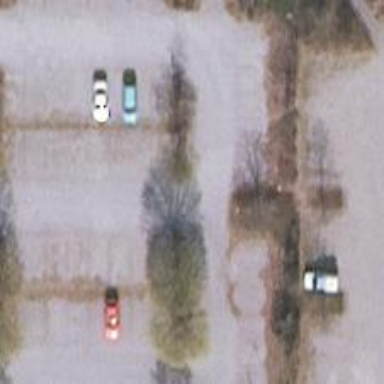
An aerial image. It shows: Road serving as parking aisle.